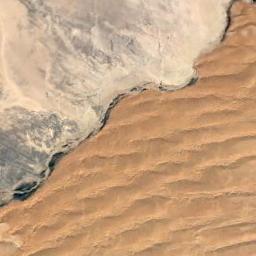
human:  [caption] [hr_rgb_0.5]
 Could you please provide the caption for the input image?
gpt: The desert is with half of white sand and half of yellow sand .

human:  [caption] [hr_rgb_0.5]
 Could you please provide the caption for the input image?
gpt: There are some bare rocks in this desert .

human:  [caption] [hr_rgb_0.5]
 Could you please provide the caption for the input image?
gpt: The desert is smooth and wavy on one side .

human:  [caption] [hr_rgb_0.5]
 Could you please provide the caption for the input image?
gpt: The desert has deep yellow sand and pale yellow sand and some sand ripples are in the desert .

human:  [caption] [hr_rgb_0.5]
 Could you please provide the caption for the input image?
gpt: A yellow sandy desert beside a white bare land .